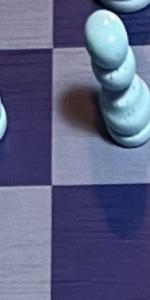
Label: Empty